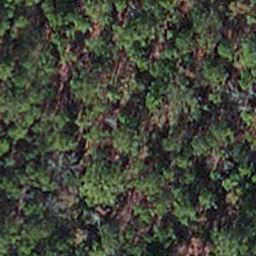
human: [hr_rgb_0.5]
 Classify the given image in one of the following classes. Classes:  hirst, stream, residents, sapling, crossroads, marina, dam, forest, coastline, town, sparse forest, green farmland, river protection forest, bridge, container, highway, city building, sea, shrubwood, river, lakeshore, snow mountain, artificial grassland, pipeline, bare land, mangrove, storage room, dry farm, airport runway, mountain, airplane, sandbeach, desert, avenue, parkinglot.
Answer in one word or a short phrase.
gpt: sapling